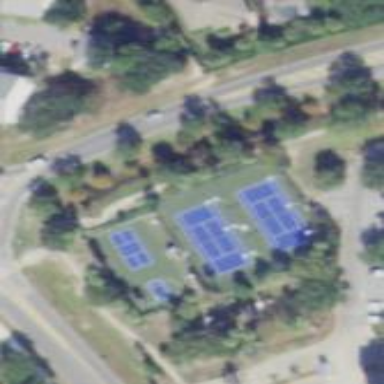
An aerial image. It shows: Tennis court on the leisure land pitch.